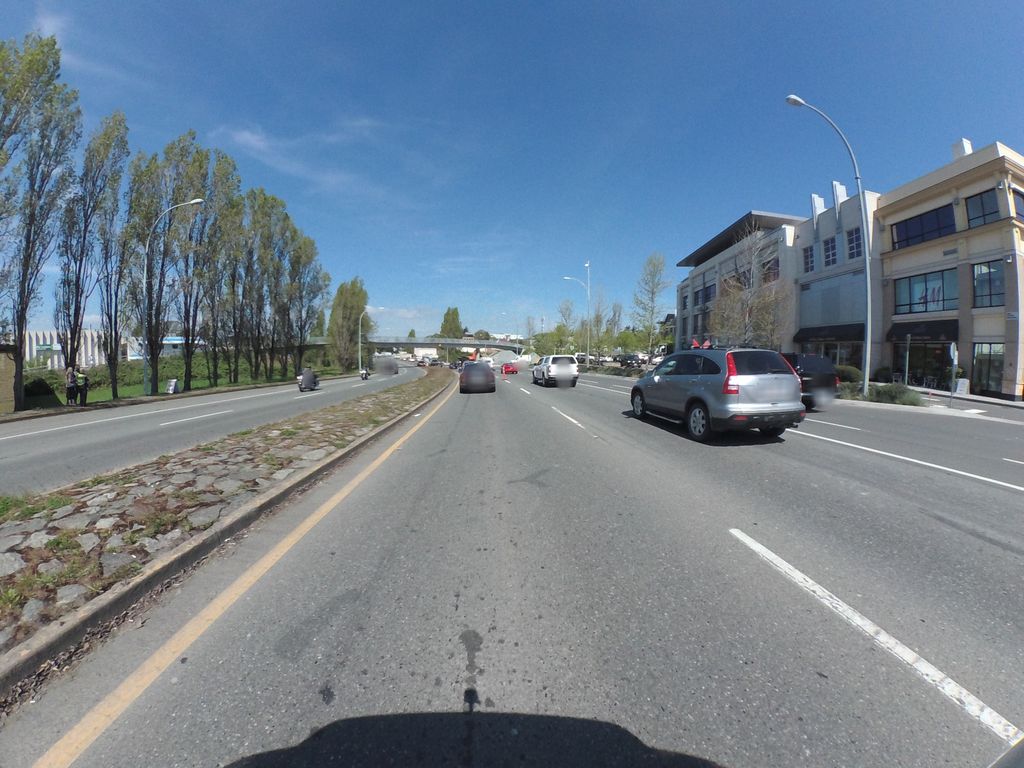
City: victoria